Question: I got a EAV SQL table which contains a list of preferences used for the display of a GUI. Each preference is represented by a row in the table.
I need to filter these rows to have only one row per different 'ColumnName/key' column combination. If the 'ID_UserPersonal' column is not NULL, it means that the row represents a user-specific preference which must have precedence over the default ones (when 'ID_UserPersonal' is NULL). In that case, the default preference must be filtered out and the user-defined one must be kept for that 'ColumnName/key' column combination.

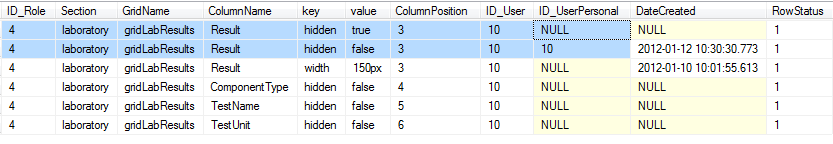
Answer: You could rank rows by 'ID_Personal' putting NULLs after non-NULL values, then select the rows where ranking values are '1', something like this:
'''
;
WITH ranked AS (
SELECT
*,
rnk = ROW_NUMBER() OVER (
PARTITION BY ID_Role, Section, GridName, ColumnName, [key]
ORDER BY CASE WHEN ID_Personal IS NULL THEN 1 ELSE 0 END, DateCreated
)
FROM AnEAVTable
)
SELECT * /* or specify your columns explicitly, which is even better */
FROM ranked
WHERE rnk = 1
'''
Please pay attention to the 'PARTITION BY' clause of the 'ROW_NUMBER()' function in my example, in case I added too much (or, perhaps, too few) columns there.
References:
- <URL>